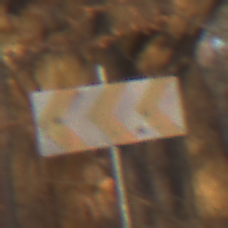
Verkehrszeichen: RichtungstafelnInKurvenGrossRechts
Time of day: SunriseSunset
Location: Outdoor (Nature)
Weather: Clear
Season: Autumn
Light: Natural